【题型】填空题　【知识点】平面几何　【难度】easy
如图，将一个长方形纸片的一角折叠，使顶点 $B$ 落在 $P$ 处，如果 $EP$ 恰好平分 $\angle FEA$，则 $\angle FEB$ 的度数为 \underline{\hspace{2cm}}.

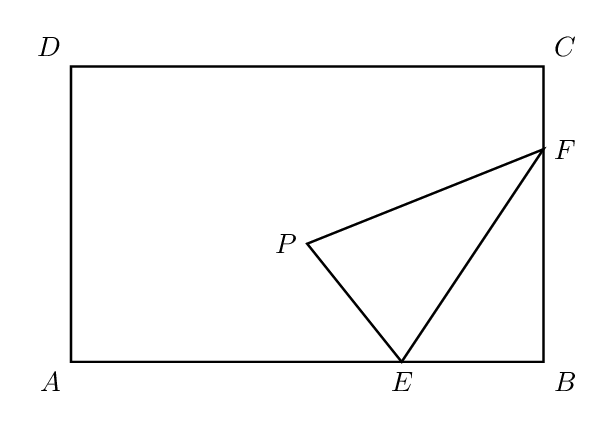
【解答】
\noindent \textbf{【答案】} $60^\circ$ / 60 度

\vspace{0.5em}
\noindent \textbf{【分析】} 由折叠的性质得 $\angle FEB = \angle FEP$，再由角平分线的定义得出 $\angle AEP = \angle FEP$，从而得到 $\angle AEP = \angle FEP = \angle FEB$，最后根据平角的定义即可求出 $\angle FEB$ 的度数。

\vspace{0.5em}
\noindent \textbf{【详解】} 解：由折叠得：$\angle FEB = \angle FEP$，

$\because EP$ 平分 $\angle FEA$，

$\therefore \angle AEP = \angle FEP$，

$\therefore \angle AEP = \angle FEP = \angle FEB$，

$\because \angle AEP + \angle FEP + \angle FEB = 180^\circ$，

$\therefore \angle AEP = \angle FEP = \angle FEB = 60^\circ$，

故答案为：$60^\circ$.

\vspace{0.5em}
\noindent \textbf{【点睛】} 本题考查了折叠的性质，角的计算，角平分线的定义，熟练掌握折叠的性质以及角平分线的定义是解题的关键。